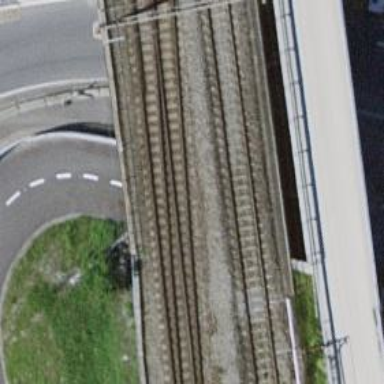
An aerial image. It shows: Railway with electrified contact lines.